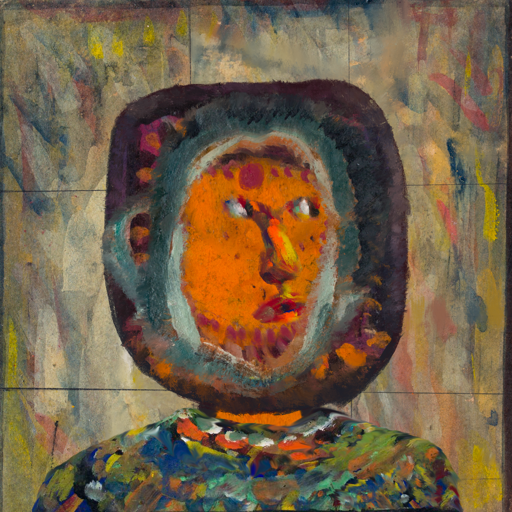
Background: GypsyMother, Head And Neck Side: Doll_w_Hair, Face Side: An_Impression, Bust: An_Impression, Hair Side: Boggyland, Head Accessory: Blank, Second Necklace: Blank, Necklace: Blank, Baby: Blank